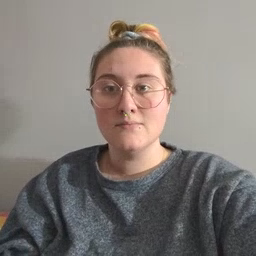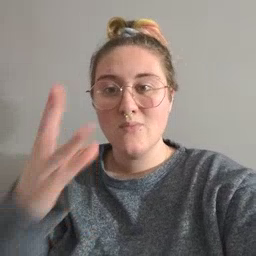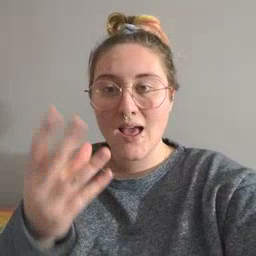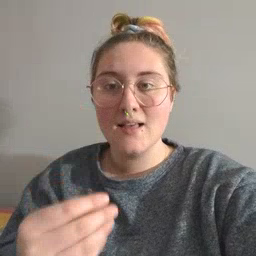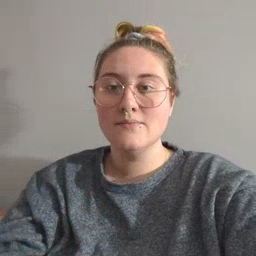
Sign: wet